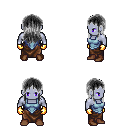
a pixel art fantasy rpg character, male body template, dark elf, purple skin, blue vest, robe skirt, gray unkempt hairstyle, gold gloves, brown shoes, four views (front, back, left, right), 2x2 character sprite sheet, small pixel art, hard edges, no anti-aliasing